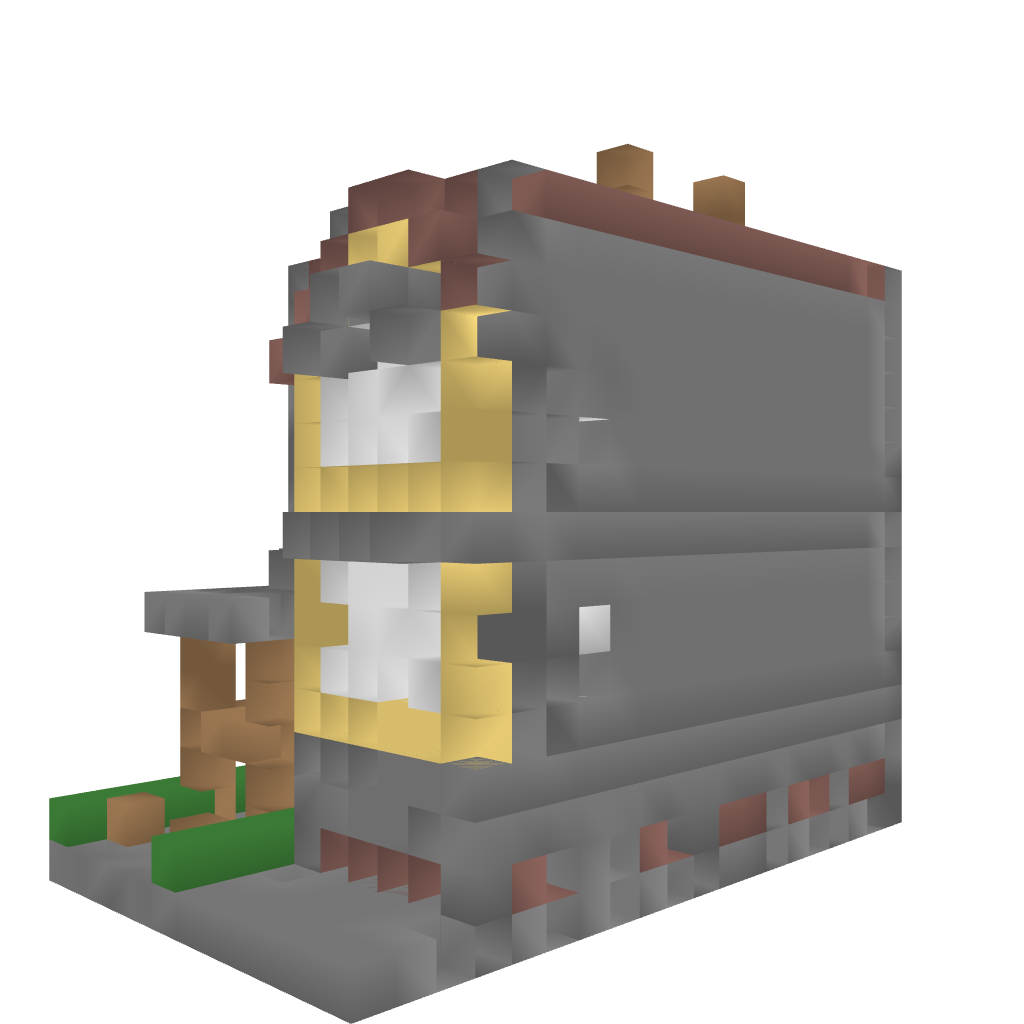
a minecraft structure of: Town House bad low quality